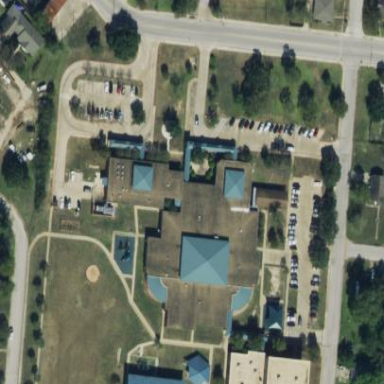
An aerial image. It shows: School building.